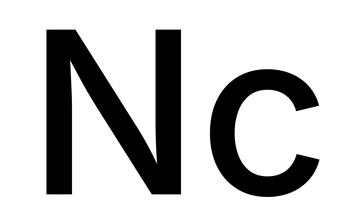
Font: Inter_Medium